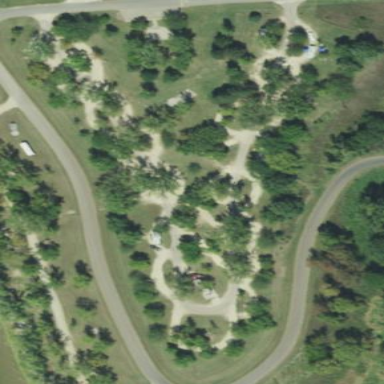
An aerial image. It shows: Campsite for tourism.